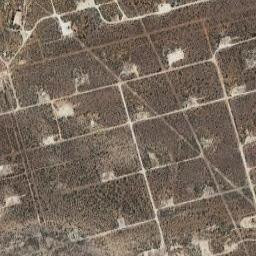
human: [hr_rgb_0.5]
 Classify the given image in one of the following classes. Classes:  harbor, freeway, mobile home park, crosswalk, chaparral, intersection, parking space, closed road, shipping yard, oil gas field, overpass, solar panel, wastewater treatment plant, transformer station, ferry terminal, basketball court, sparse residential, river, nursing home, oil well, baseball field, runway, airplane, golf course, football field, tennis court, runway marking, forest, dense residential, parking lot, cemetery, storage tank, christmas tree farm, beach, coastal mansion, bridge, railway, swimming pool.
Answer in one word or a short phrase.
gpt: oil gas field